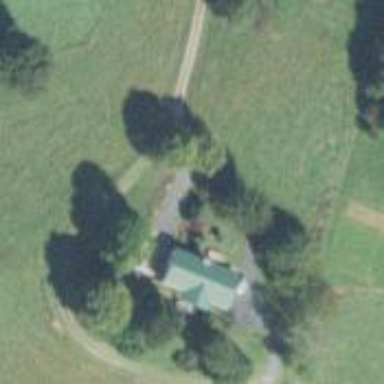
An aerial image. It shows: Driveway.